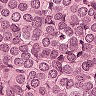
Metastatic tissue present: yes